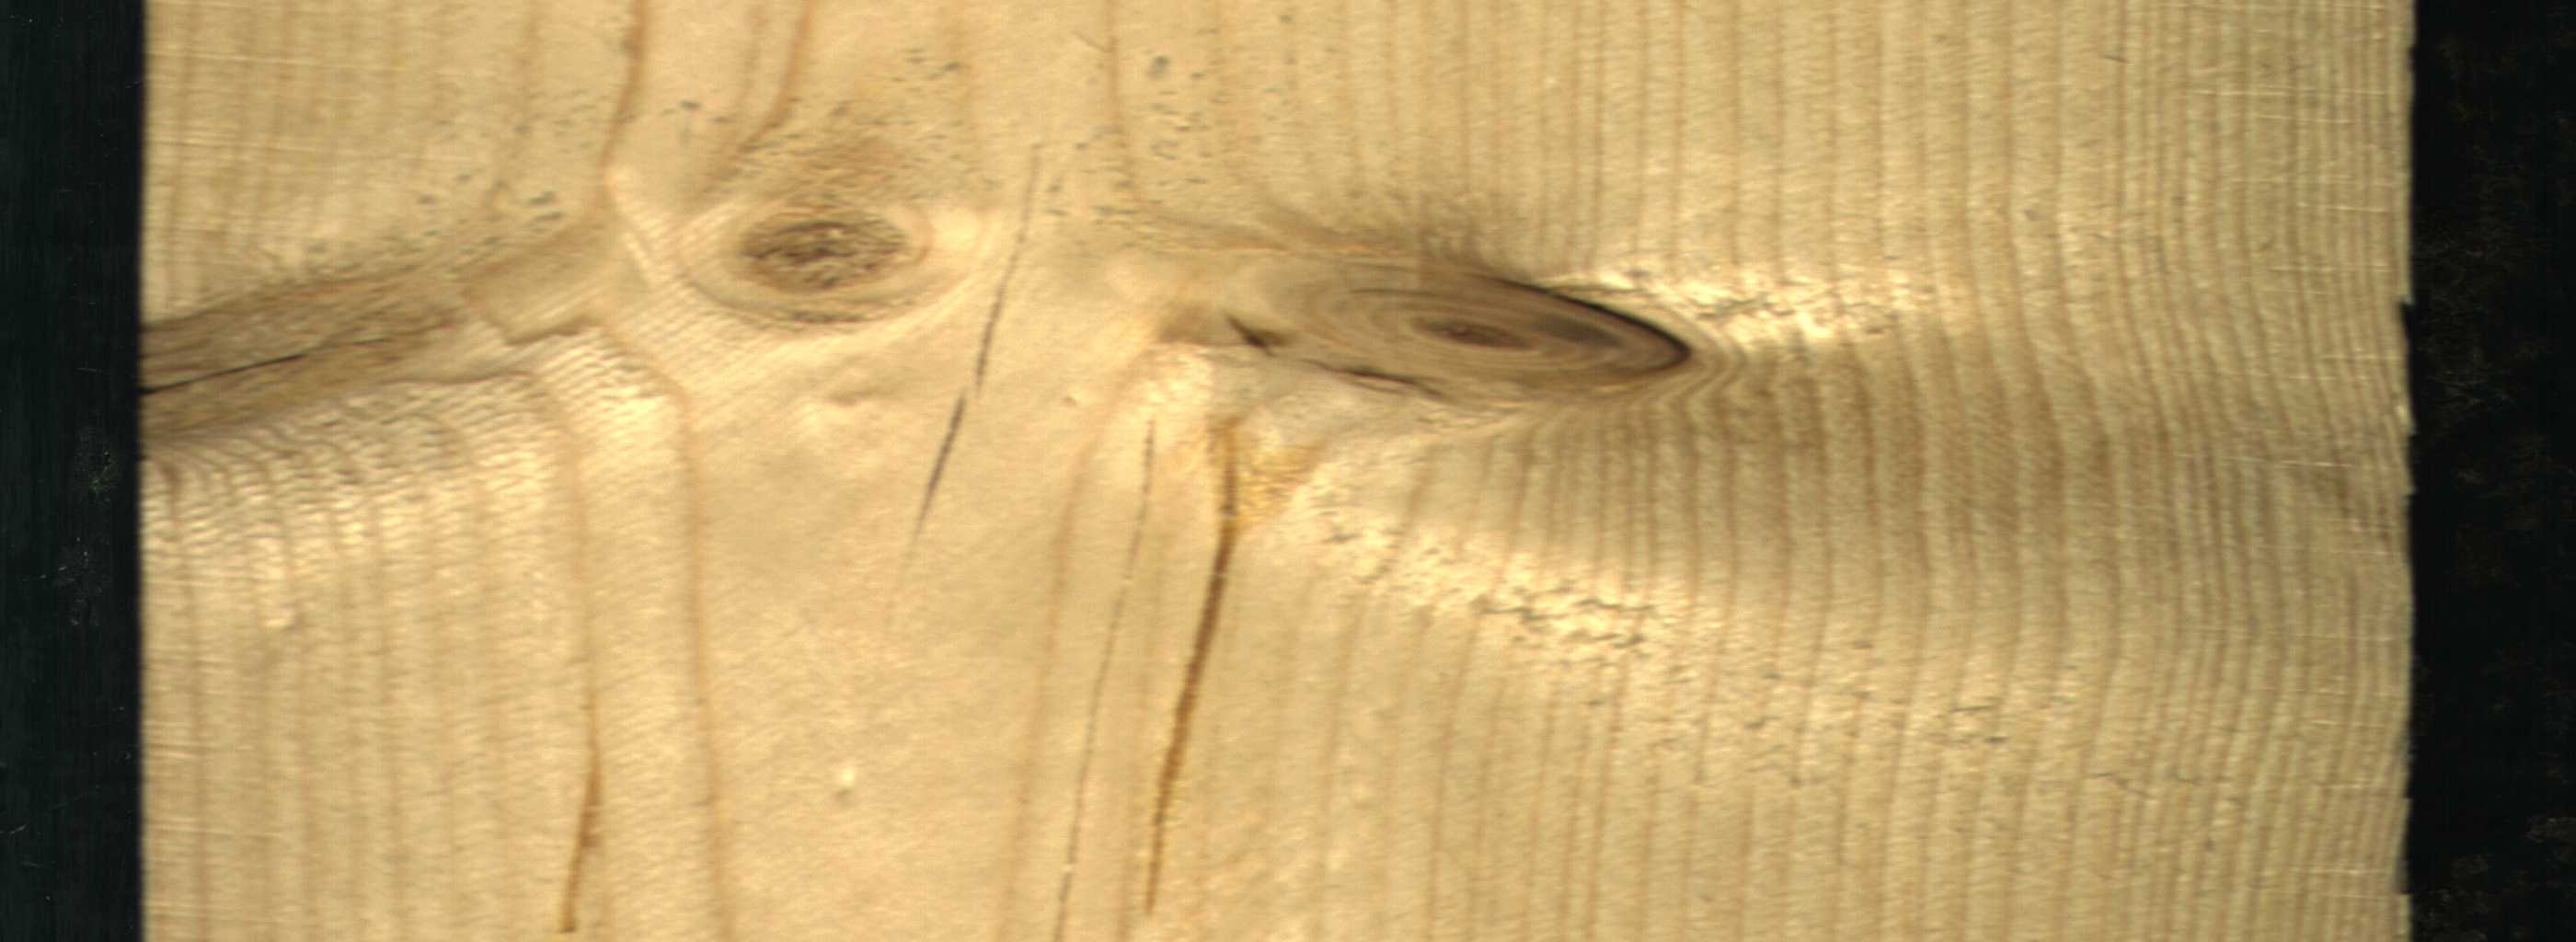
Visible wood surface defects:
resin
resin
Crack
knot_with_crack
Live_Knot
Live_Knot